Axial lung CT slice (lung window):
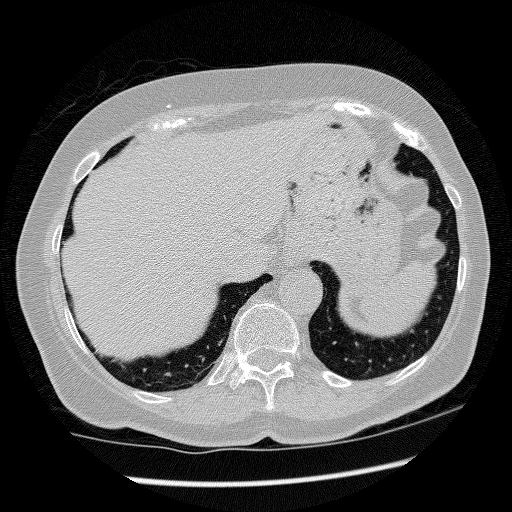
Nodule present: no